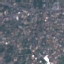
Land use / land cover class: Residential